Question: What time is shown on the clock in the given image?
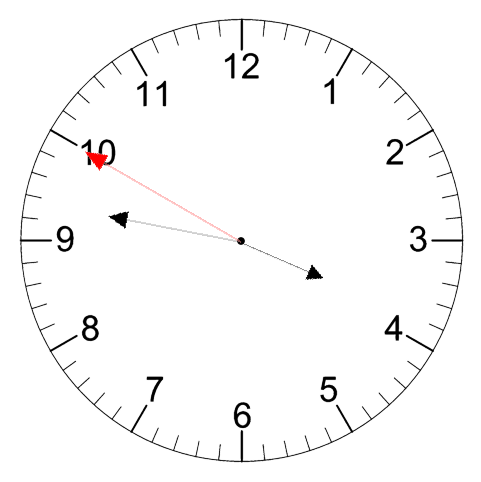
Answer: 03:46:50